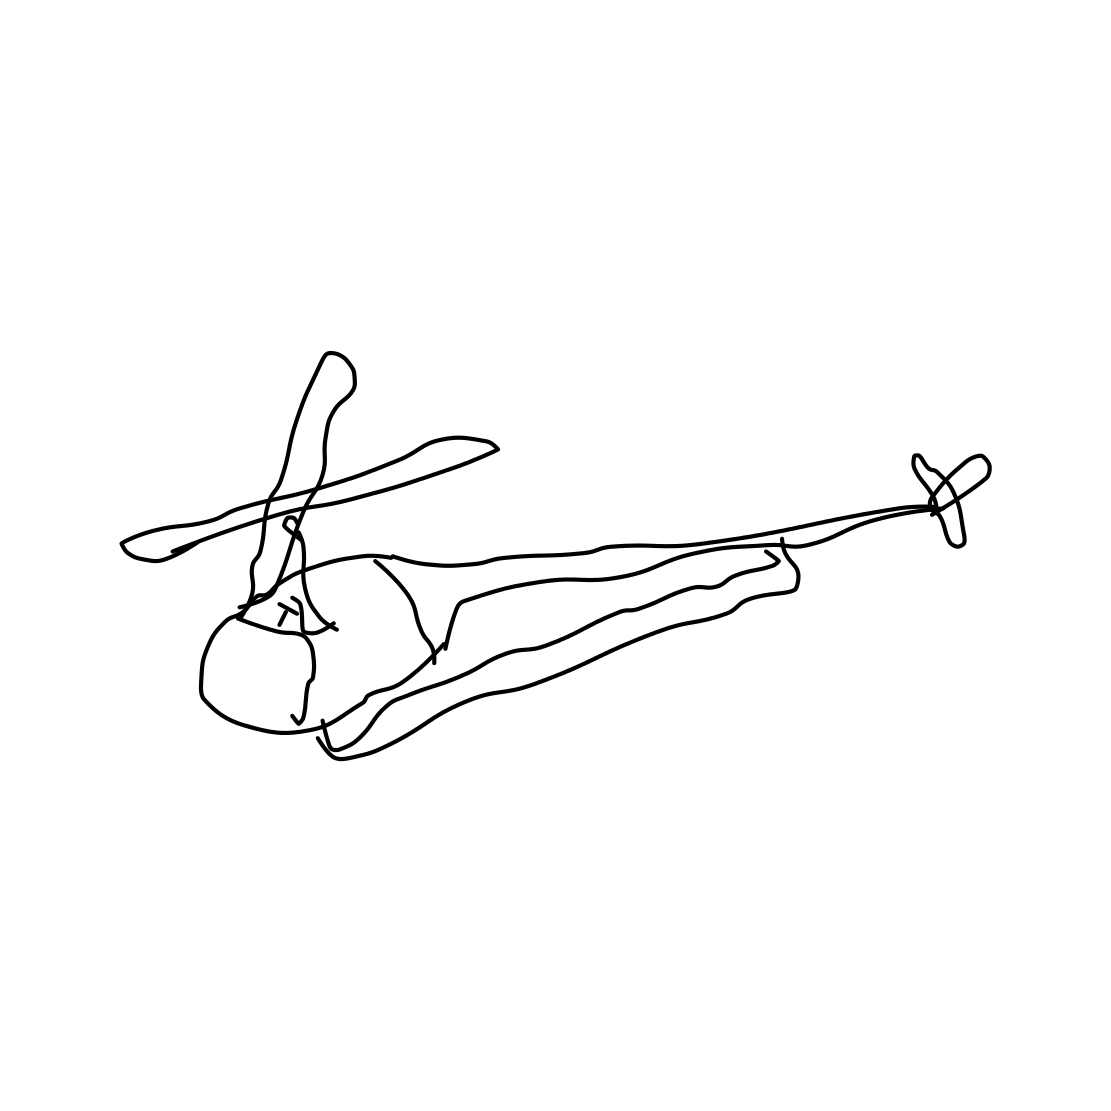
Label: helicopter